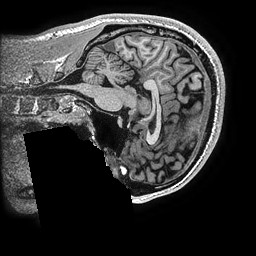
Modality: T1w
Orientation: sagittal
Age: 29
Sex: male
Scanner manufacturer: ge
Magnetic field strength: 3 T
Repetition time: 0.006952 s
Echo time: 0.00292 s